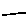
Label: line